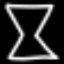
Label: hourglass